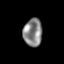
Tissue: skin
Cell type: Epithelial cells
Senescence score: 0.258
Nuclear area (px): 509
Mean DAPI intensity: 136.224